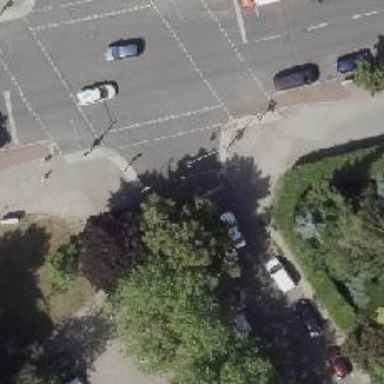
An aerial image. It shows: Road with traffic signals.